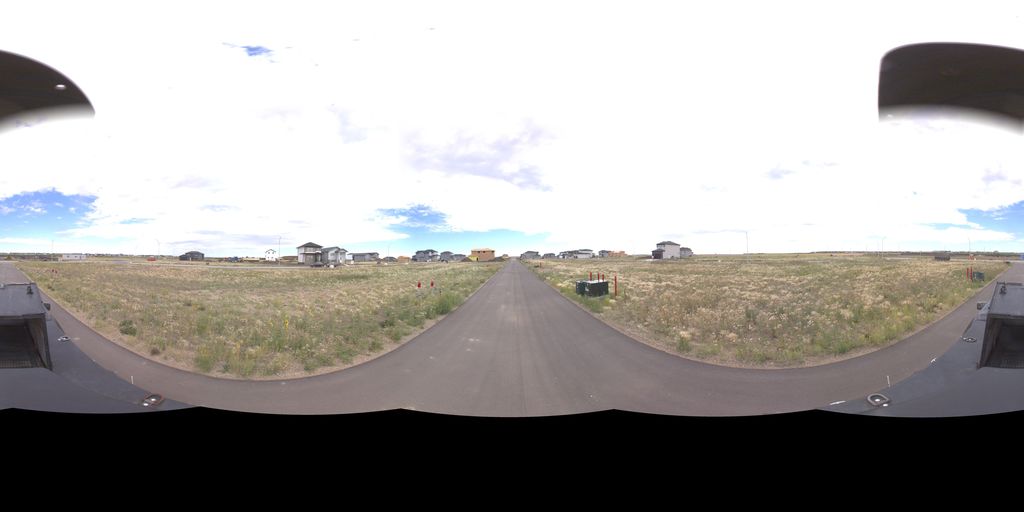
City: saskatoon